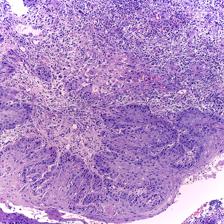
Diagnosis: OSCC